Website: lowes
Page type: billing-address
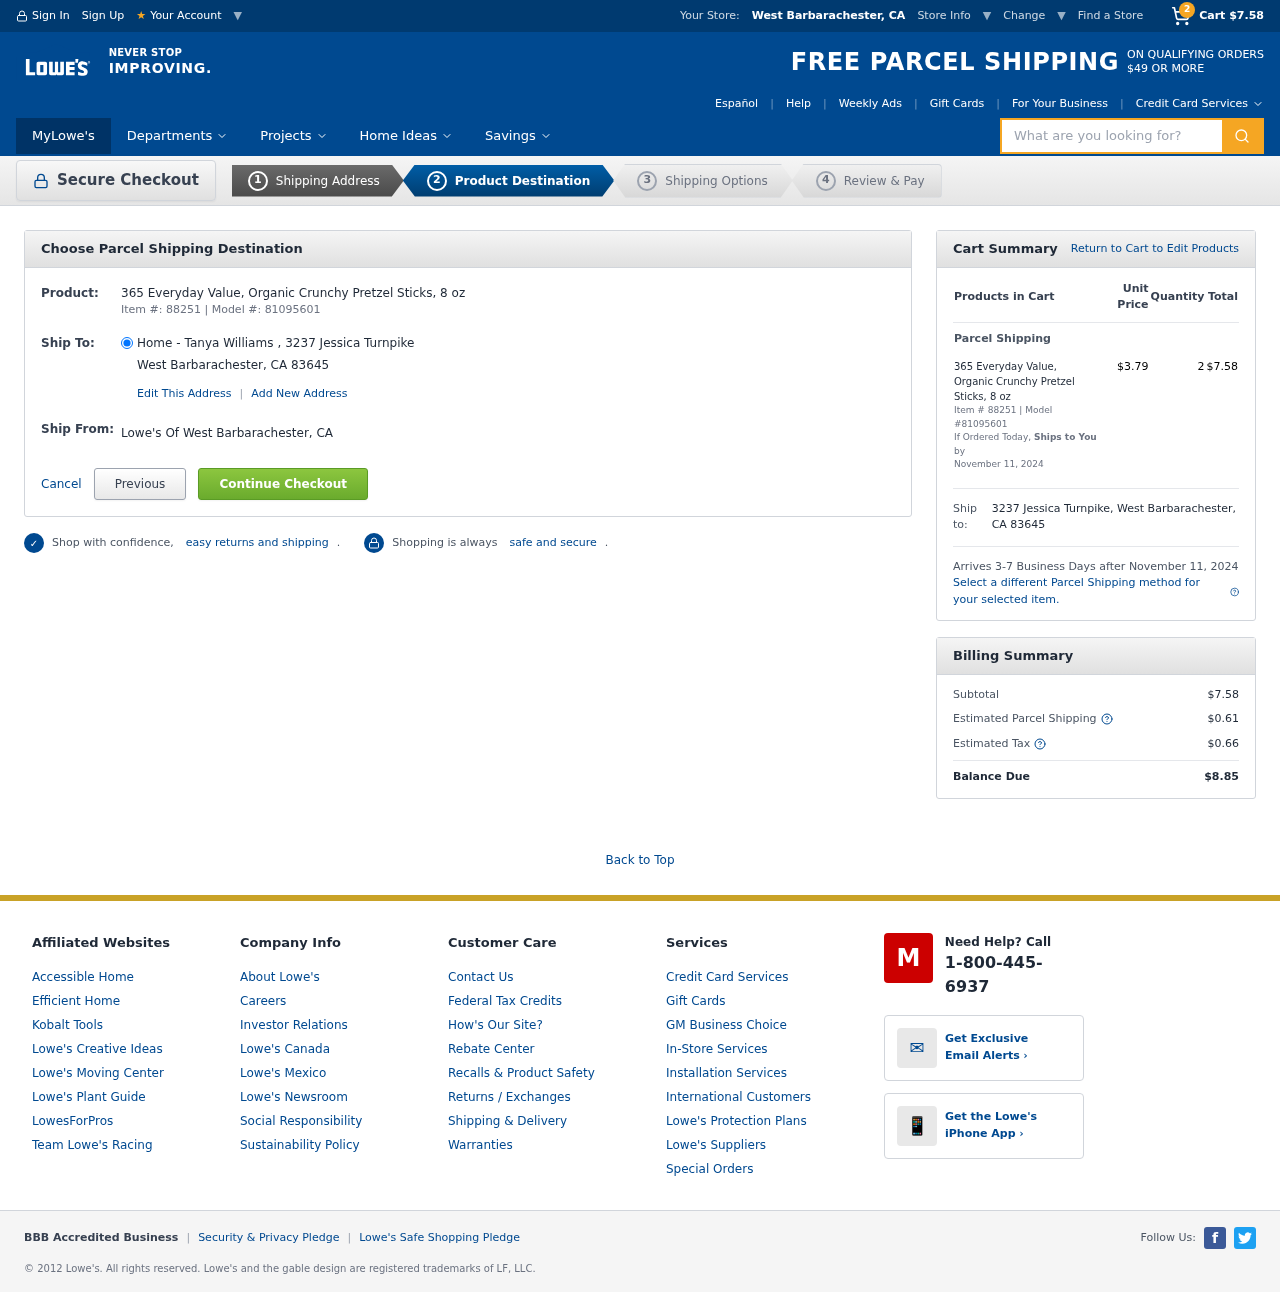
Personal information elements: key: PII_ADDRESS
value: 3237 Jessica Turnpike, West Barbarachester, CA 83645
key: PII_CITY_STATE
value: West Barbarachester, CA
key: PII_CITY_STATE_ZIP
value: West Barbarachester, CA 83645
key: PII_FULLNAME
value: Tanya Williams
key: PII_STREET
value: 3237 Jessica Turnpike
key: PII_CITY_STATE2
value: West Barbarachester, CA
Product elements: key: PRODUCT1_NAME
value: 365 Everyday Value, Organic Crunchy Pretzel Sticks, 8 oz
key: PRODUCT1_PRICE
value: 3.79
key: PRODUCT1_QUANTITY
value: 2
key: PRODUCT1_ITEM_NUMBER
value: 88251
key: PRODUCT1_MODEL_NUMBER
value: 81095601
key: PRODUCT1_NAME2
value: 365 Everyday Value, Organic Crunchy Pretzel Sticks, 8 oz
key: PRODUCT1_ITEM_NUMBER2
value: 88251
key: PRODUCT1_MODEL_NUMBER2
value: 81095601
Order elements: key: ORDER_NUM_ITEMS
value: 2
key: ORDER_SUBTOTAL
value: $7.58
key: ORDER_SHIPPING_DATE
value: November 11, 2024
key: ORDER_SHIPPING_DATE2
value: November 11, 2024
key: ORDER_SUBTOTAL2
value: $7.58
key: ORDER_SHIPPING_COST
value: $0.61
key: ORDER_TAX
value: $0.66
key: ORDER_TOTAL
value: $8.85
Search elements: key: HEADER_SEARCH
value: What are you looking for?